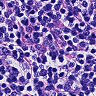
Metastatic tissue present: no